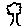
Label: tree